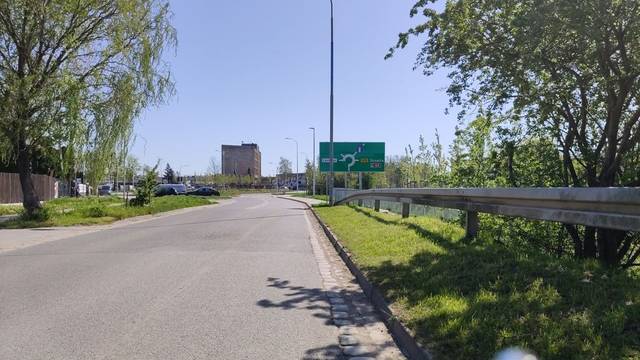
Region: Germany
Coordinates: 51.07, 17.052